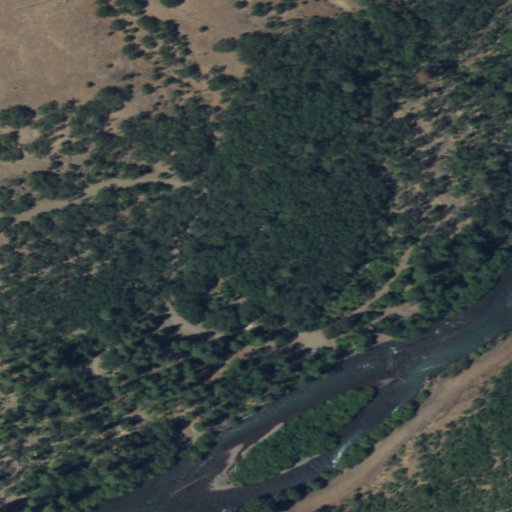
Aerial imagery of plain(s) in Washington named Stimpson Flats containing woody wetlands, shrub, herbaceous wetlands, evergreen forest, mixed forest, low intensity development, open development, grassland, and medium intensity development